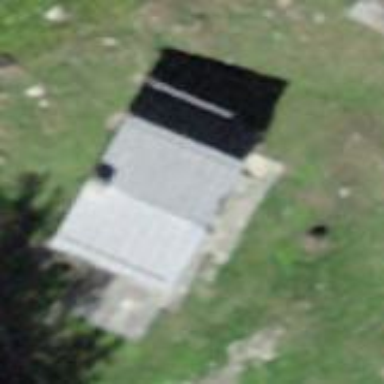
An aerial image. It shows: Building with gabled roof oriented across.